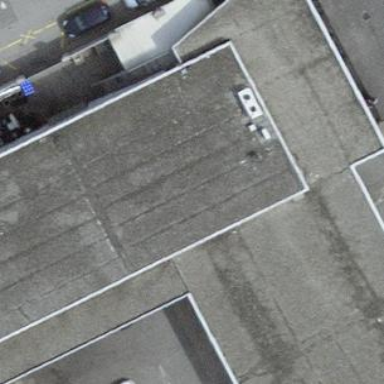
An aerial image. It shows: View of roof of building.